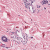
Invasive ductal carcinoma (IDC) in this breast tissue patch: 0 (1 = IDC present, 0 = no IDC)